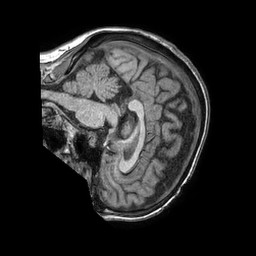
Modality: T1w
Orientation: sagittal
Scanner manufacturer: philips
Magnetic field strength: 1.5 T
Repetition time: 0.007621 s
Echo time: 0.003495 s